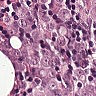
Metastatic tissue present: yes